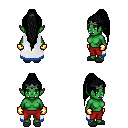
a pixel art fantasy rpg character, female body template, orc, green skin, white trimmed cape, red pants, black extra-long topknot hairstyle, iron tiara, gold gloves, gray slippers, four views (front, back, left, right), 2x2 character sprite sheet, small pixel art, hard edges, no anti-aliasing